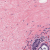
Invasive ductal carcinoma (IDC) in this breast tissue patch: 0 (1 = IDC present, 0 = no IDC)